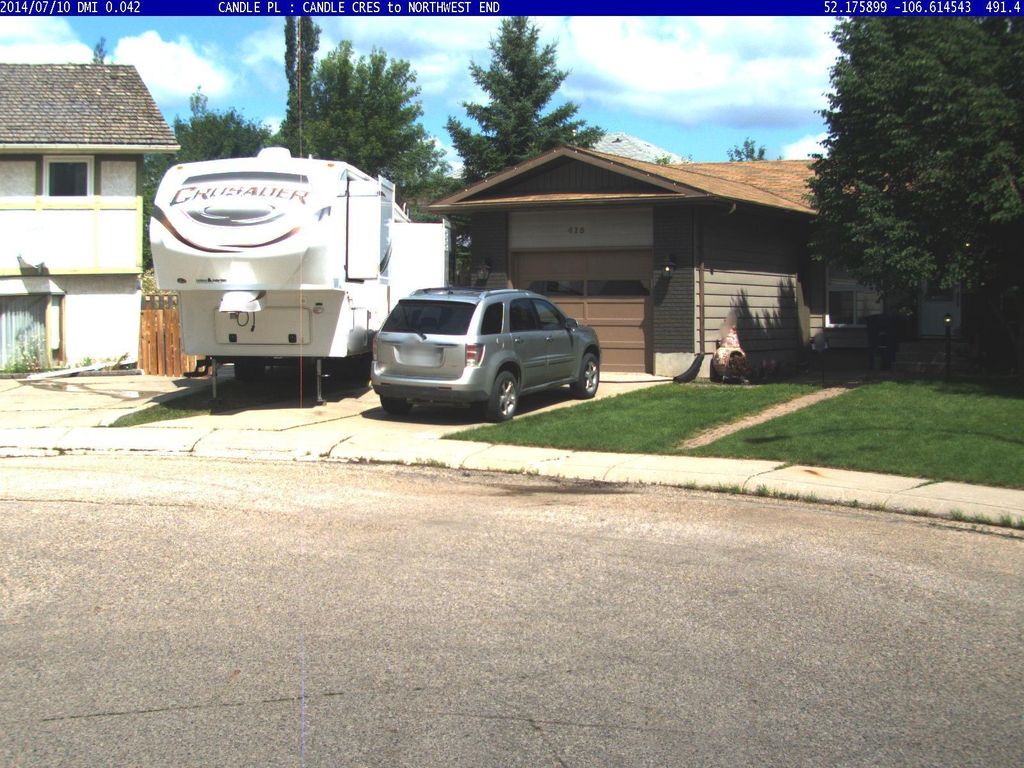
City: saskatoon